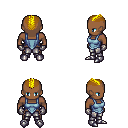
a pixel art fantasy rpg character, male body template, human, dark skin, blue vest, metal pants, blonde short mohawk hairstyle, metal gloves, metal boots, four views (front, back, left, right), 2x2 character sprite sheet, small pixel art, hard edges, no anti-aliasing